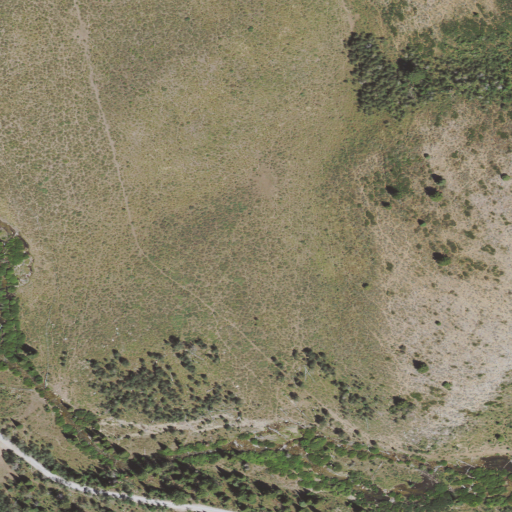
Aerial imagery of valley in Utah named Hansen Hollow containing shrub, deciduous forest, open development, woody wetlands, evergreen forest, and low intensity development